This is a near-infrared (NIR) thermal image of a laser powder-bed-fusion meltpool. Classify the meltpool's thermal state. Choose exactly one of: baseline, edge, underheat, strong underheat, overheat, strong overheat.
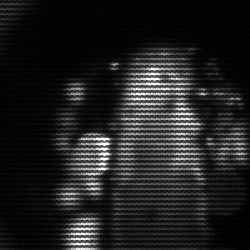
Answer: strong underheat